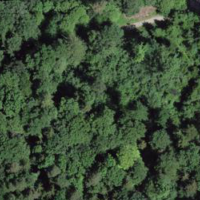
EUNIS habitat code: 41
Species observed at this site:
Fraxinus excelsior